Question: Here is my Sub:
'''
Protected Sub PrincipleTextBox_TextChanged(sender As Object, e As EventArgs)
Try
principle = Single.Parse(PrincipleTextBox.Text)
PrincipleTextBox.BackColor = Drawing.Color.Empty
ResultLabel.ForeColor = Drawing.Color.Black
ResultLabel.Text = "hi"
Catch ex As Exception
PrincipleTextBox.BackColor = Drawing.Color.Pink
ResultLabel.ForeColor = Drawing.Color.Red
ResultLabel.Text = "Money values only for principle"
End Try
PrincipleTextBox.Text = FormatCurrency(principle)
End Sub
'''
I want to read in a real number for principle and some elementary warnings if it's not a real number in the textbox. So, I type in 225 and it doesn't work (see image).
Why?
Thanks again for any answers to what I'm sure is an elementary question...still learning...

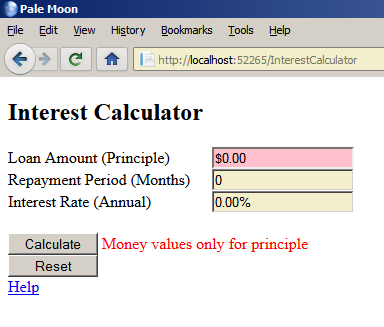
Answer: You need to inform the Parse method about the presence of the currency symbol of a particular culture
'''
Dim info = New CultureInfo("en-US")
Dim principle = Single.Parse(PrincipleTextBox.Text, NumberStyles.Currency, info)
'''
However, being the input typed by your user, you should approach the conversion problem with a more defensive attitude. If your user manages to write something that cannot be transalated to a number then it is preferable to use
'''
Dim principle as Single
Dim info = New CultureInfo("en-US")
If Not Single.TryParse(PrincipleTextBox.Text, NumberStyles.Currency, info, principle) Then
' Code for invalid number input instead of catching the exception
PrincipleTextBox.BackColor = Drawing.Color.Pink
ResultLabel.ForeColor = Drawing.Color.Red
ResultLabel.Text = "Money values only for principle"
Else
PrincipleTextBox.BackColor = Drawing.Color.Empty
ResultLabel.ForeColor = Drawing.Color.Black
ResultLabel.Text = "hi"
End If
'''
and avoid an expensive logic